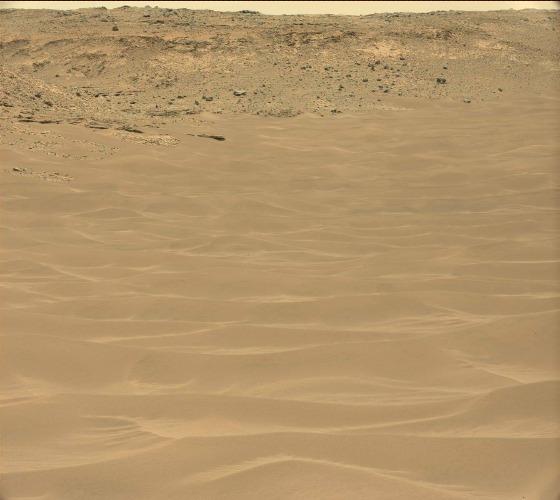
Terrain classes present: Gravel / Sand / Soil, Sky / Distant Mountains